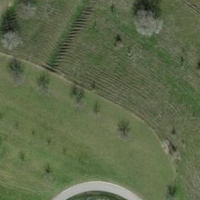
EUNIS habitat code: 25
Species observed at this site:
Tettigonia viridissima